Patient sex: M
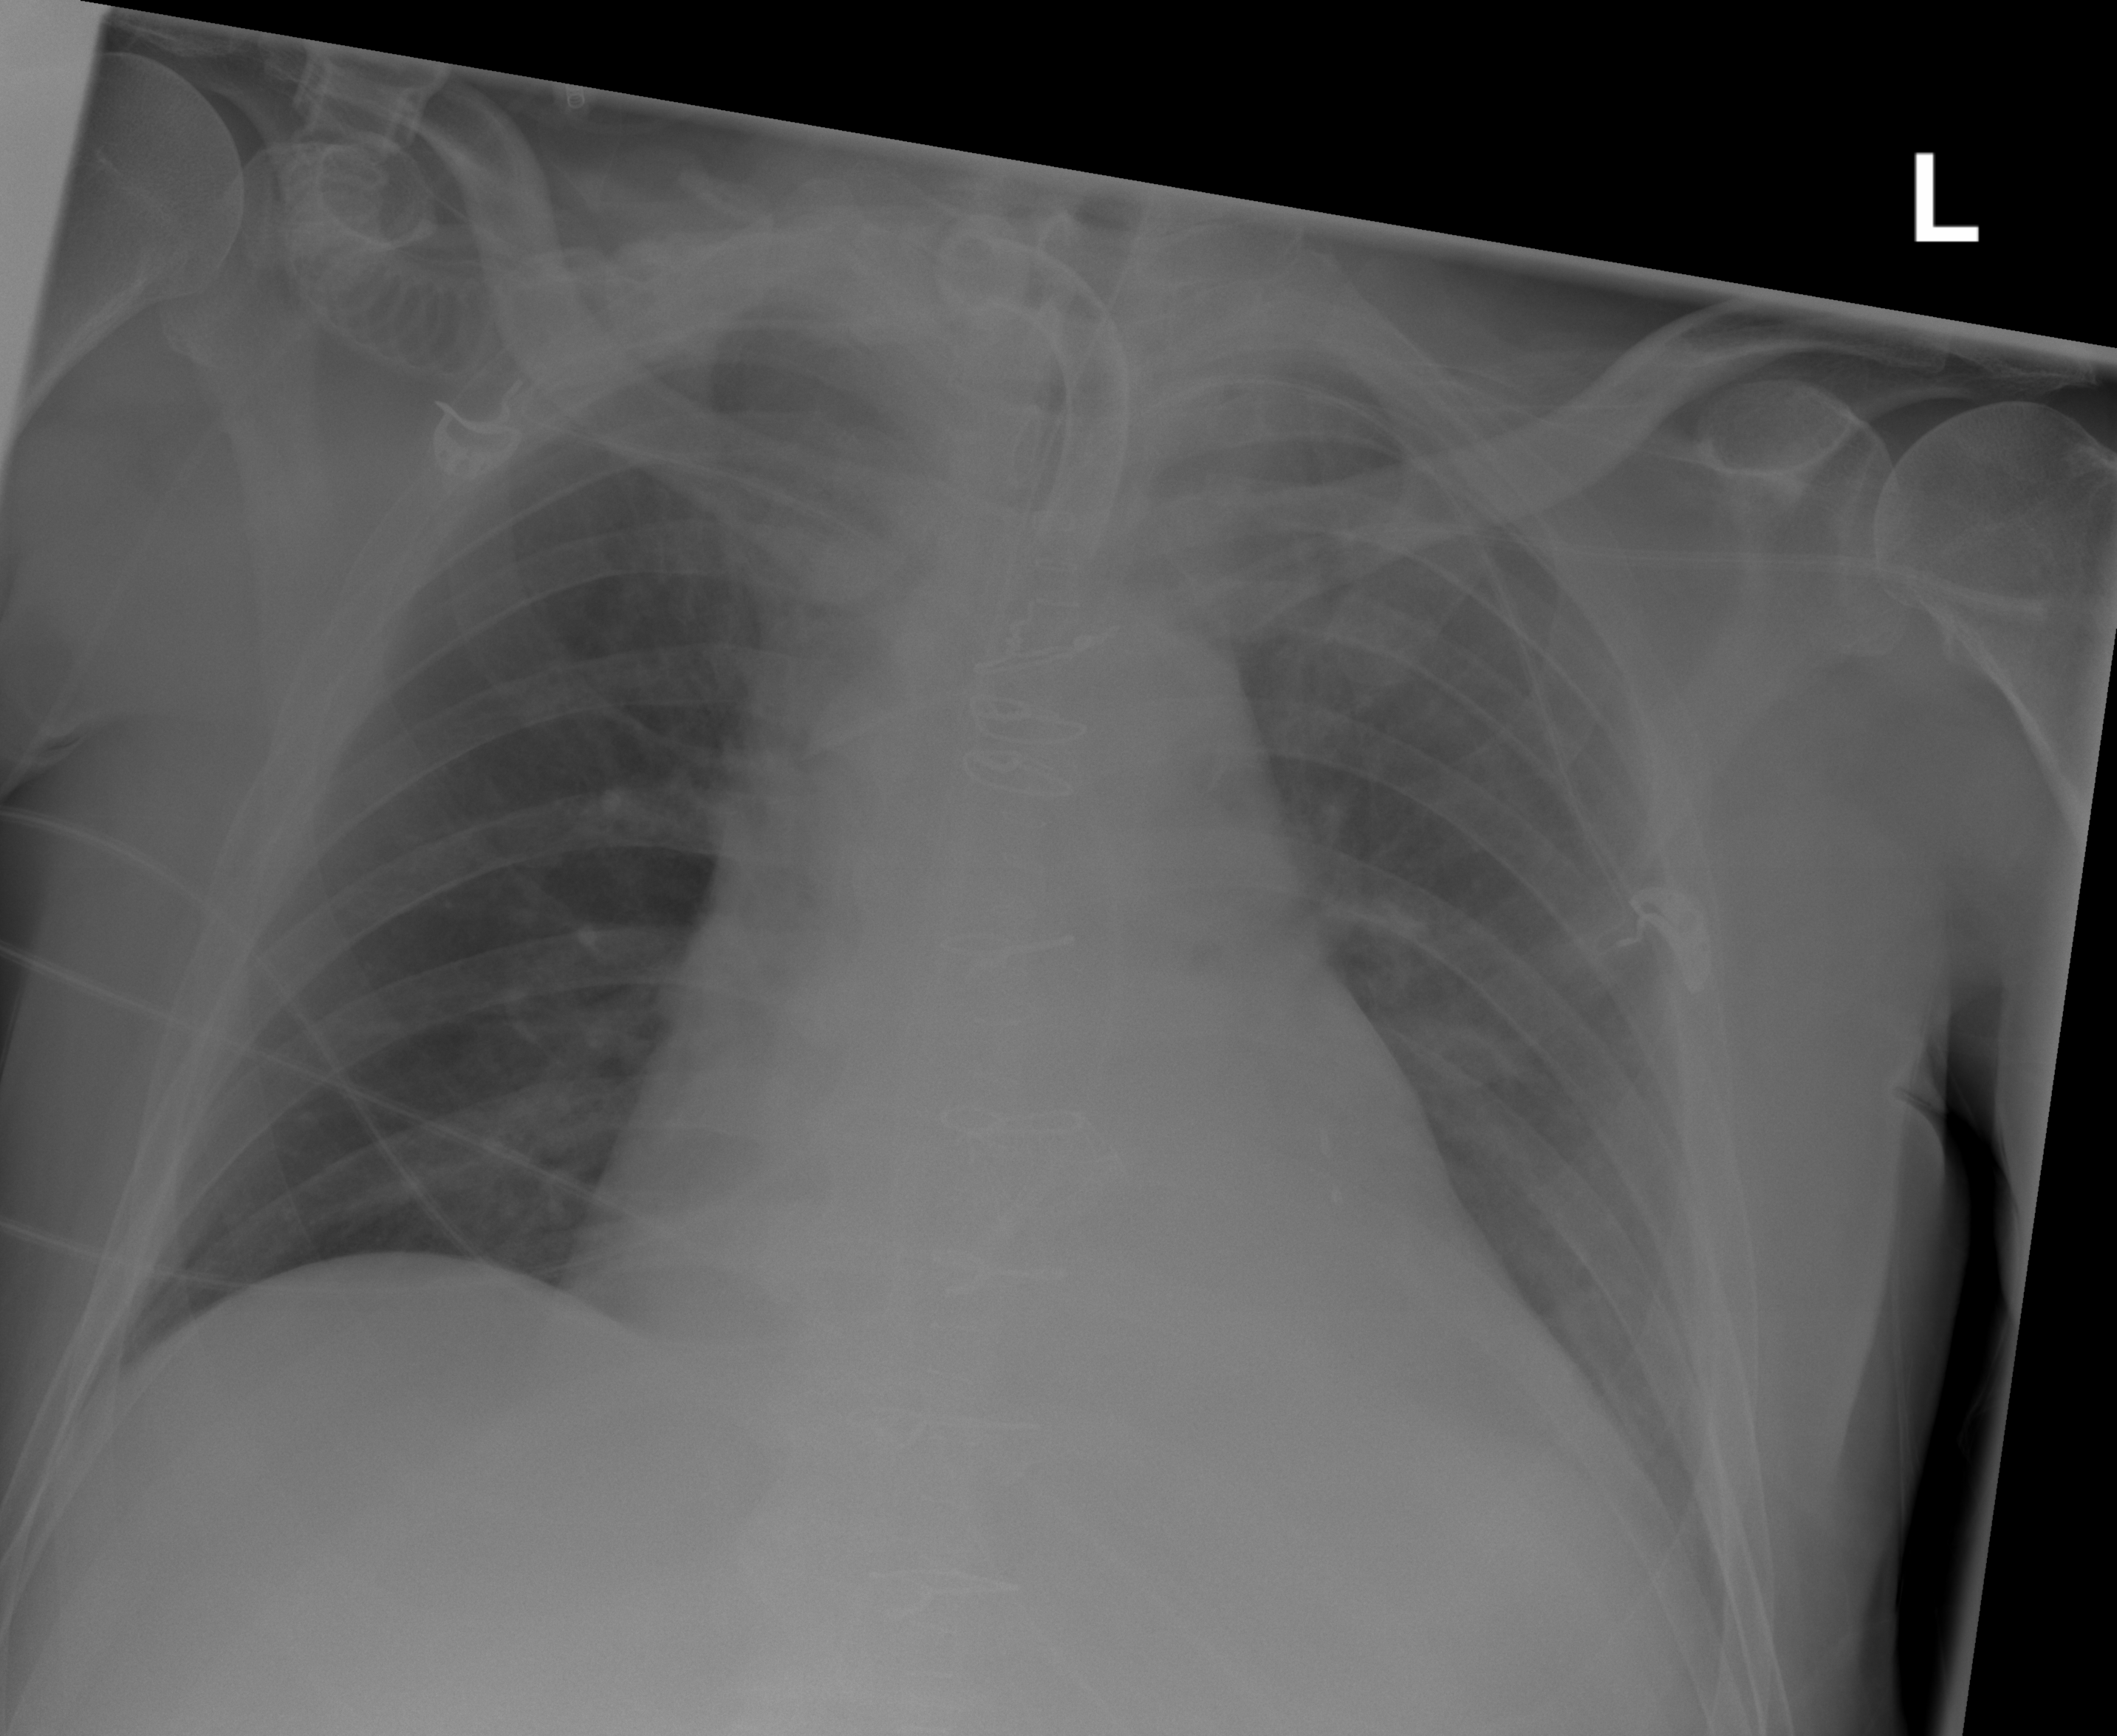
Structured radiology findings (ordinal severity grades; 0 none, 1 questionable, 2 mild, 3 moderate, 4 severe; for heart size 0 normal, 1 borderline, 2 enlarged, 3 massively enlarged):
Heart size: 2
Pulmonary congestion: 0
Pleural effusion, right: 0
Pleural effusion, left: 1
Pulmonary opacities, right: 0
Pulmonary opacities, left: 0
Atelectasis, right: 2
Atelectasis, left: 0